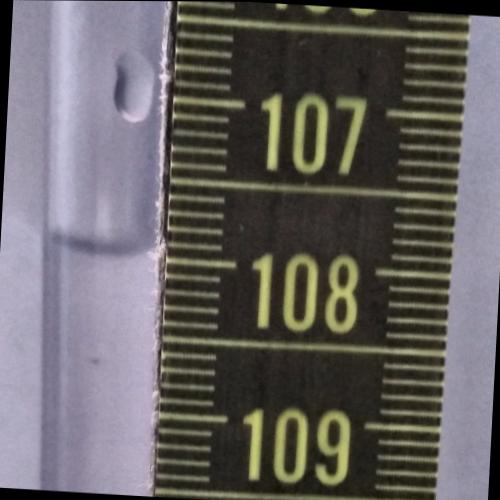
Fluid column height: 108.0 cm